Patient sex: M
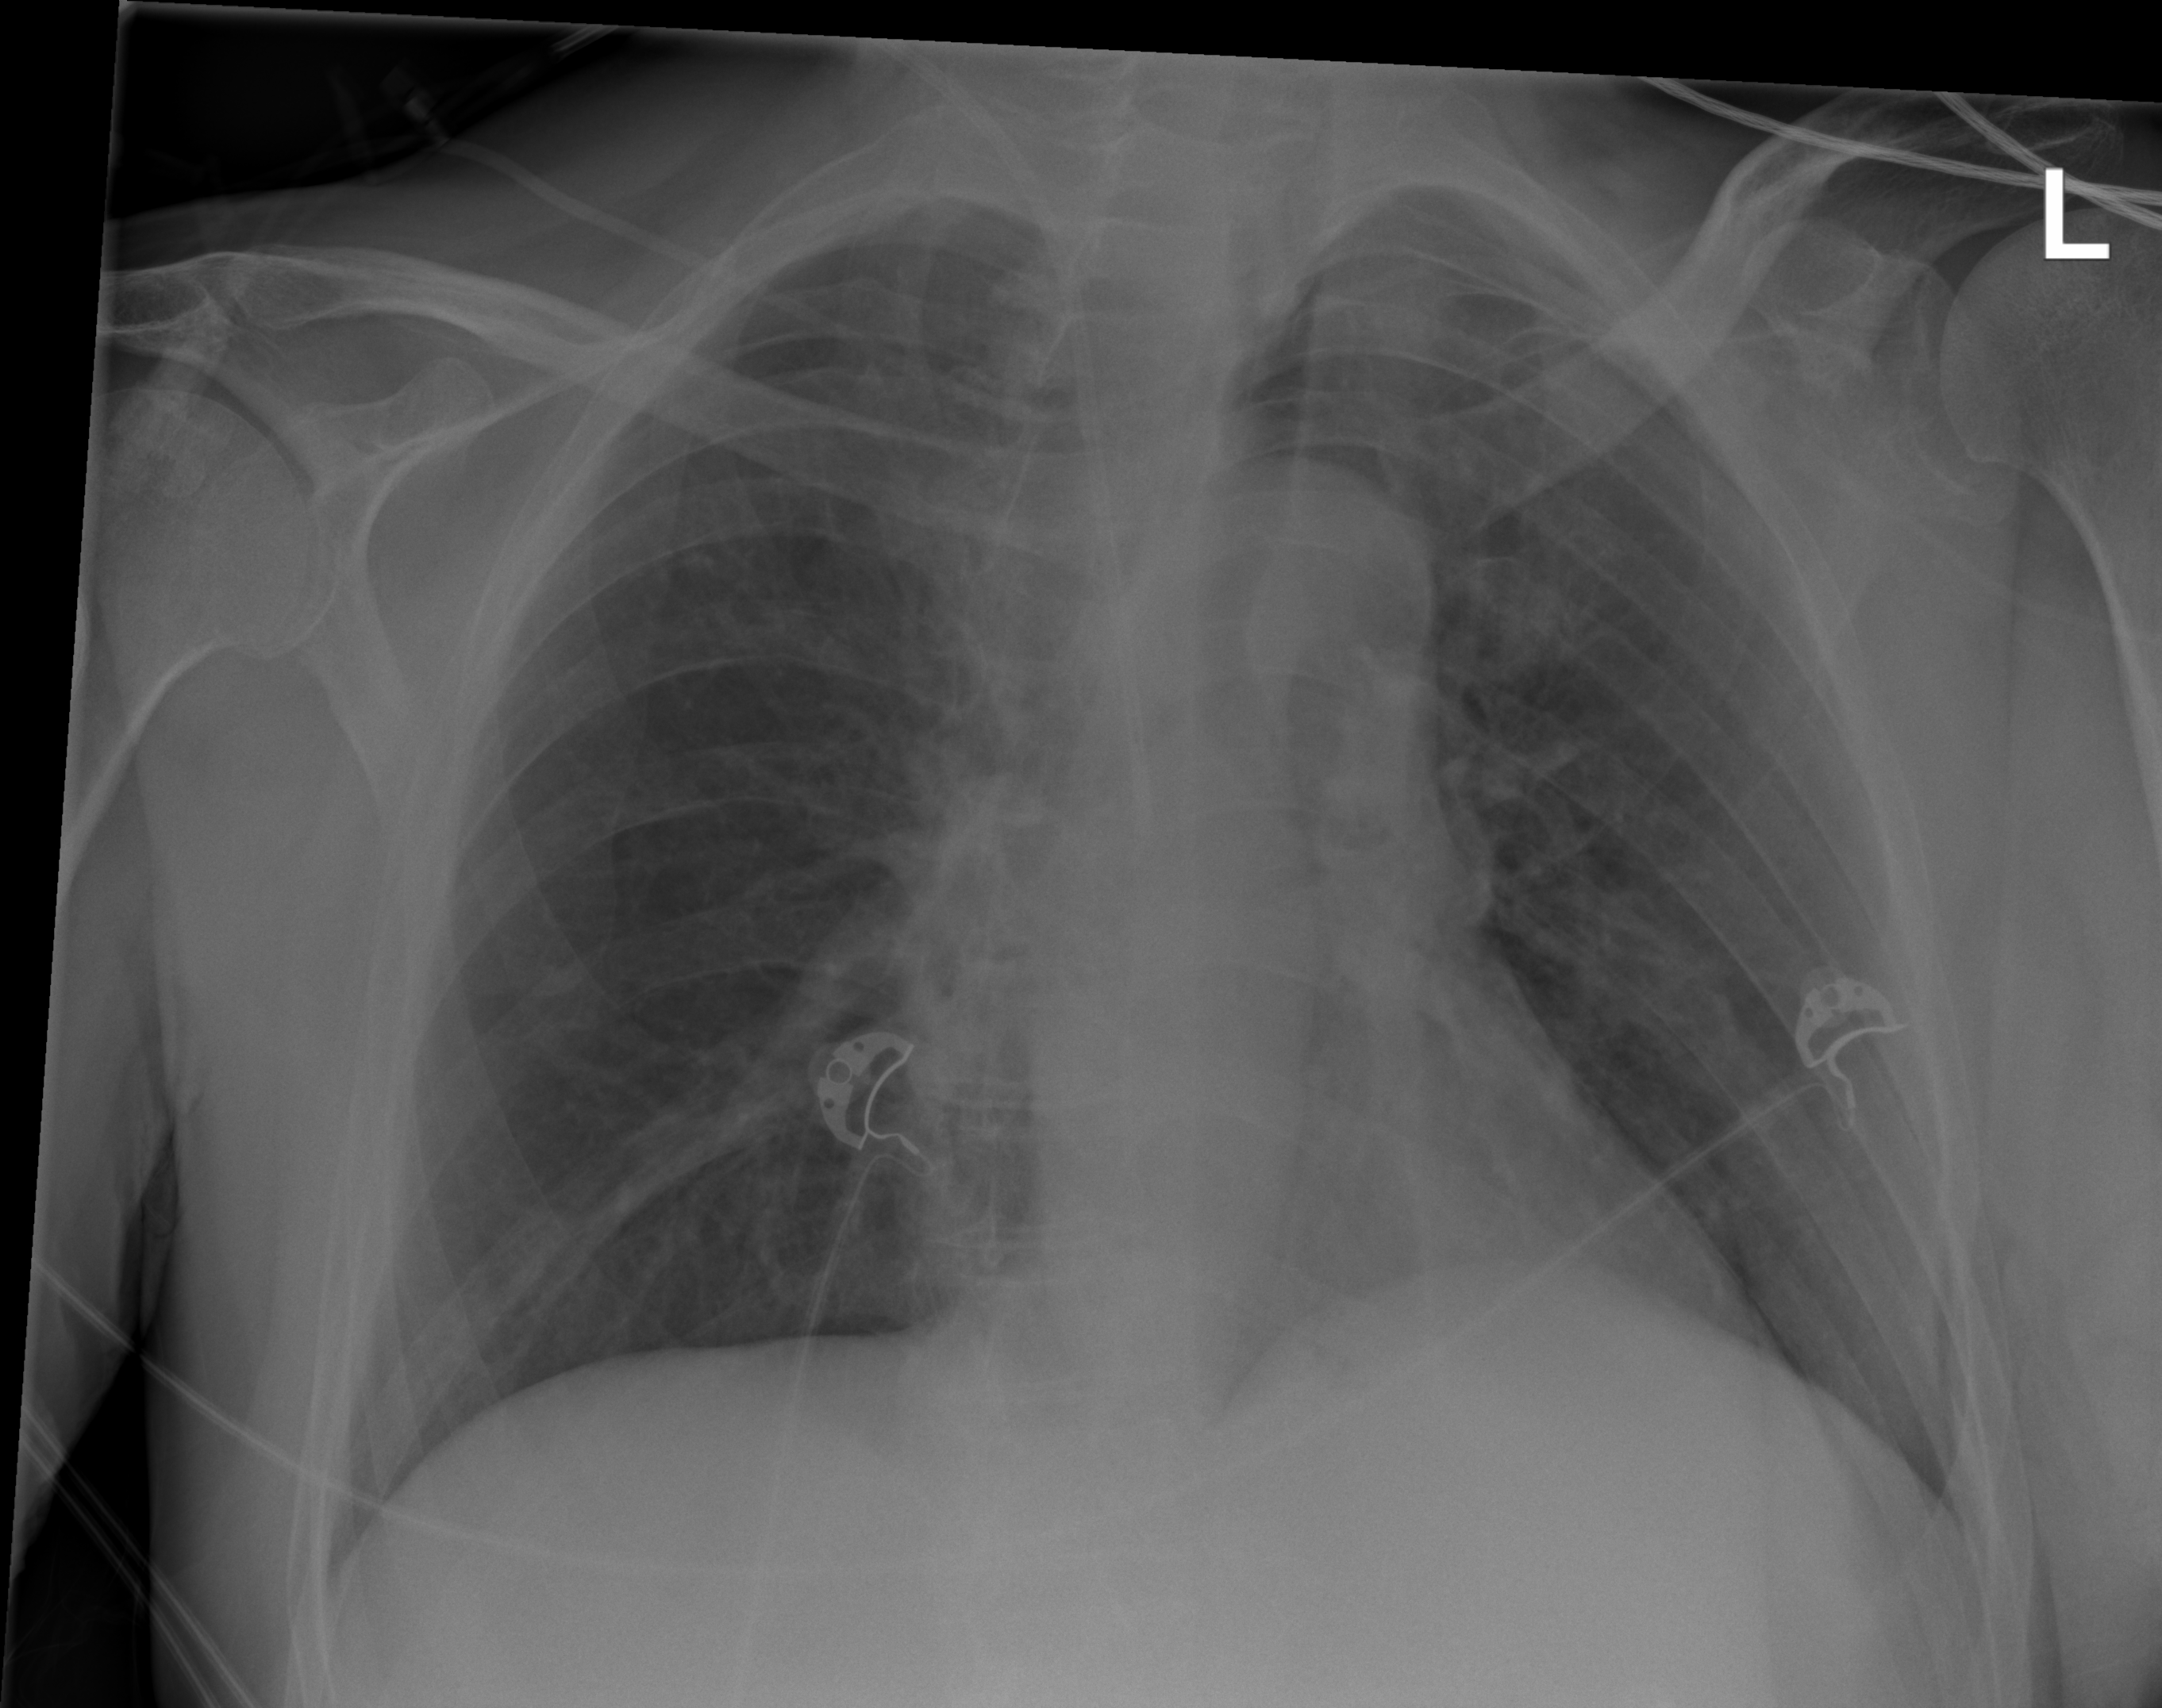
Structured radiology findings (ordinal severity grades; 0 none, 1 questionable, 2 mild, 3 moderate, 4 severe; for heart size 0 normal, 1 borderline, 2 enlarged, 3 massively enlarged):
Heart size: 0
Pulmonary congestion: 0
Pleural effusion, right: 0
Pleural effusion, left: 0
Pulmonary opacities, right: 0
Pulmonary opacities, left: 0
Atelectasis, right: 2
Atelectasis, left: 0